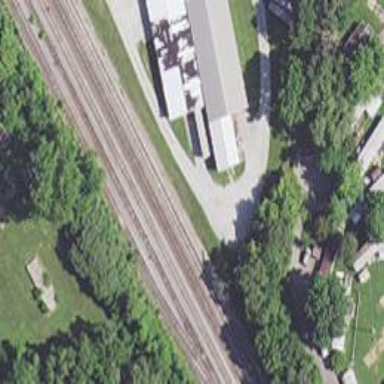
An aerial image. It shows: Railway yard.